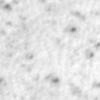
Label: no_change